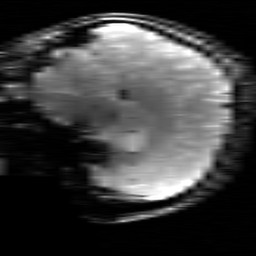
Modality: T2starw
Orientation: sagittal
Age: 22
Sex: female
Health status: healthy
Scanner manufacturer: siemens
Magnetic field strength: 3 T
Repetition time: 0.7 s
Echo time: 0.02 s